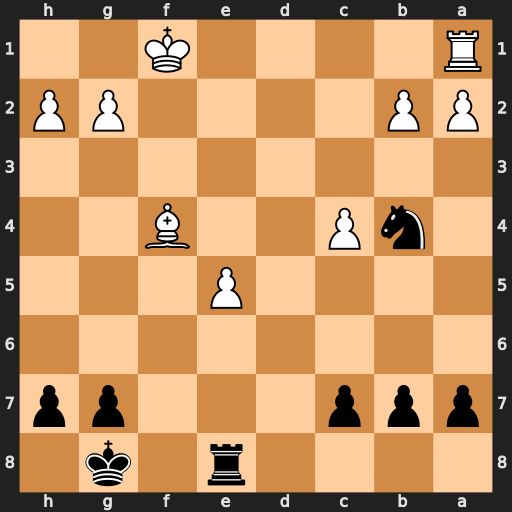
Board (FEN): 4r1k1/ppp3pp/8/4P3/1nP2B2/8/PP4PP/R4K2
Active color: b
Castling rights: -
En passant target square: -
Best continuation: Rf8 g3 g5